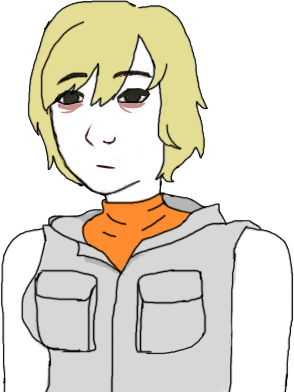
Label: 5_Doomer_Girl